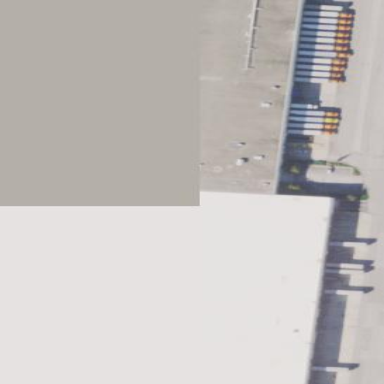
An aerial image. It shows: Warehouse.